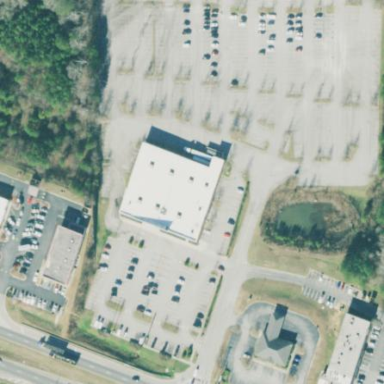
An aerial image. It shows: Building.